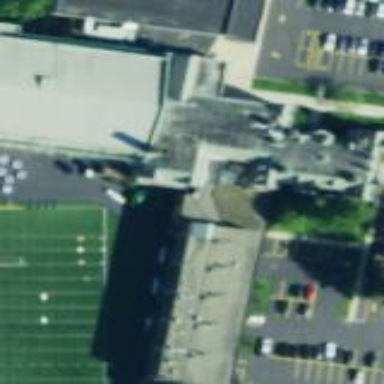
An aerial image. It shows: School.